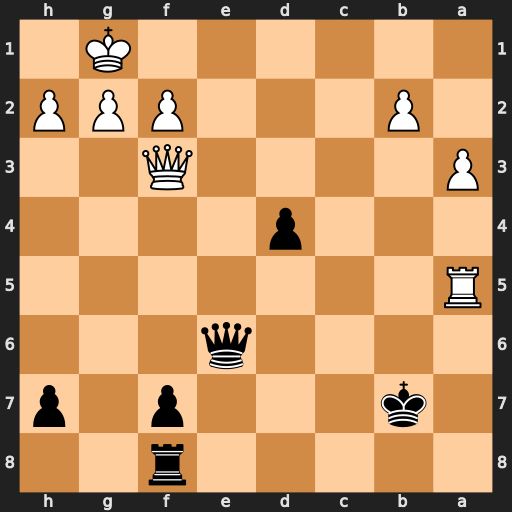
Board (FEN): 5r2/1k3p1p/4q3/R7/3p4/P4Q2/1P3PPP/6K1
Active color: b
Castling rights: -
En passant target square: -
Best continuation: Kb6 g3 Kxa5